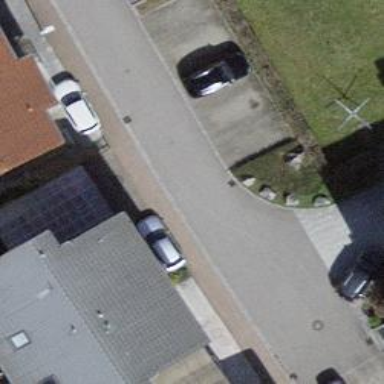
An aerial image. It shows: Living street with perpendicular parking lanes on the left side.